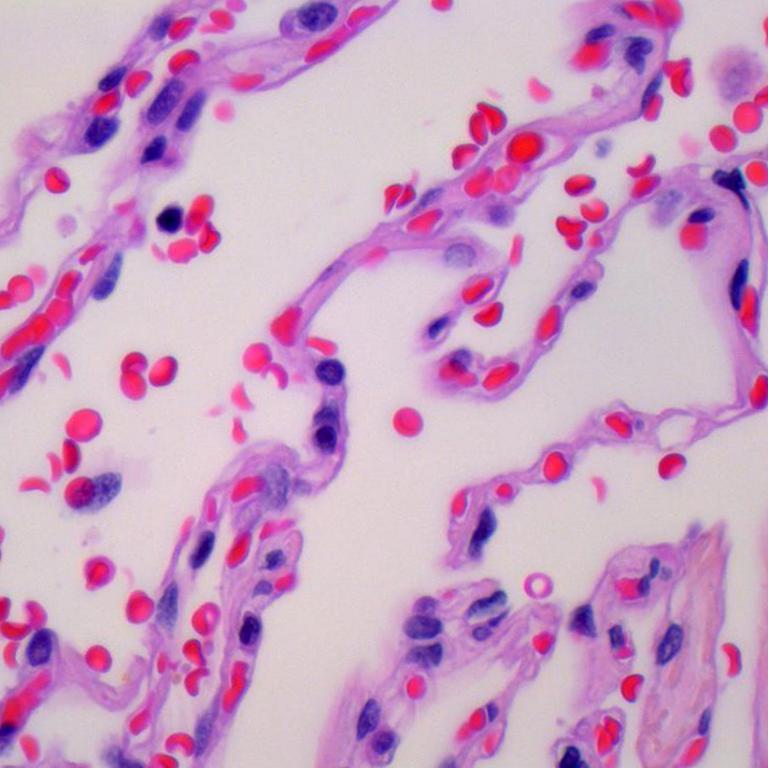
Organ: lung
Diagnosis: benign